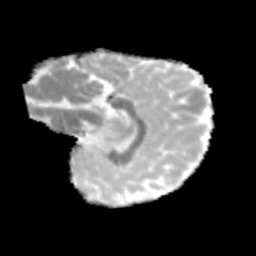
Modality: MD
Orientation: sagittal
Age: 9
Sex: female
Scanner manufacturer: siemens
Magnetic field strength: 3 T
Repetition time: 3.8 s
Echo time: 0.07 s